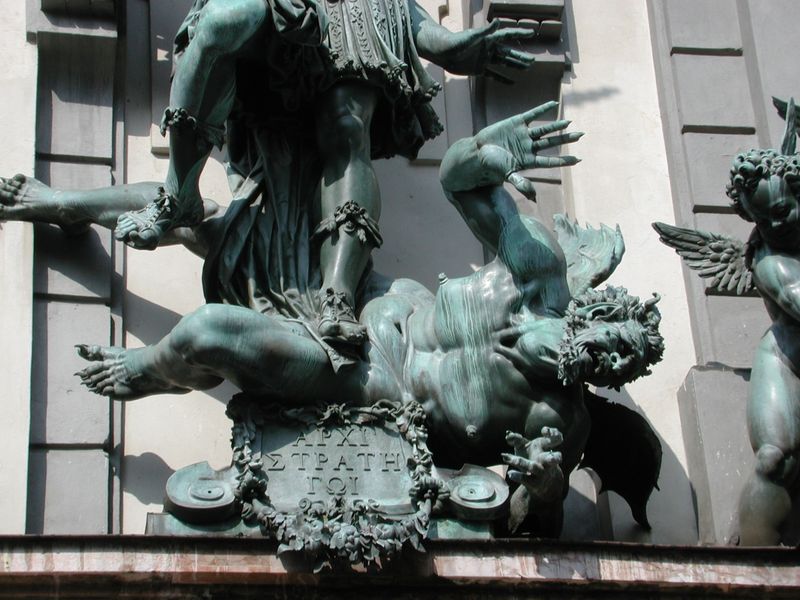
Titel: Hl. Michael als Sieger über Luzifer
Künstler: Hans Reichle
Standort: Augsburg, Zeughaus (EU - D - B)
Schlagwörter: blau, flügel, fuß, gruppe, kampf, grün, grau, marmor, haus, bart, barock, böse, gesicht, stehen, stein, hände, locken, brunnen, engel, putto, skulptur, füße, schrift, liegen, fassade, detail, inschrift, bauch, bronze, fallen, krallen, dämon, sieg, manierismus, schmerz, teufel, griechisch, volute, hörner, emblem, erzengel, putti, luzifer, georg, bronzeguss, fratze, monster, latein, augsburg, zeughaus, oxidiert, hl. georg, besiegen, 1550, bronzee